Question: I downloaded scheme from <URL>
I now have some sketchy X11 window...
and now I have no idea what to do... Shouldn't this have returned 3?
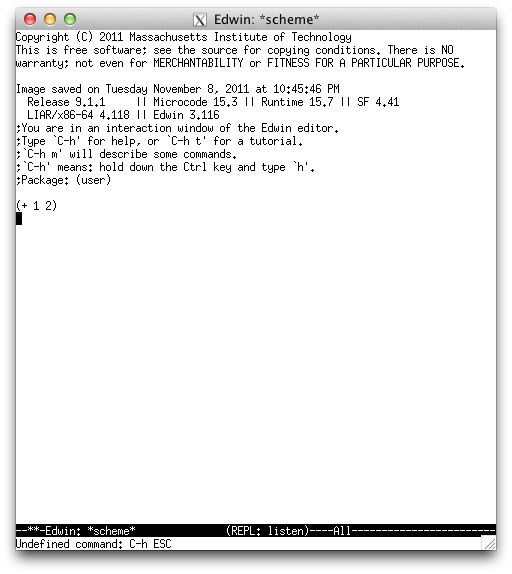
Answer: > 'M-z' evaluates the definition that point is in
...according to <URL>. That means Meta-Z, which usually means Alt-Z.